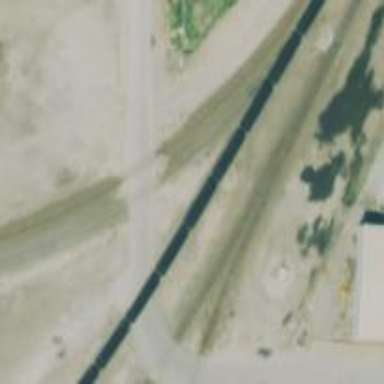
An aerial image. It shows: Railway signal.